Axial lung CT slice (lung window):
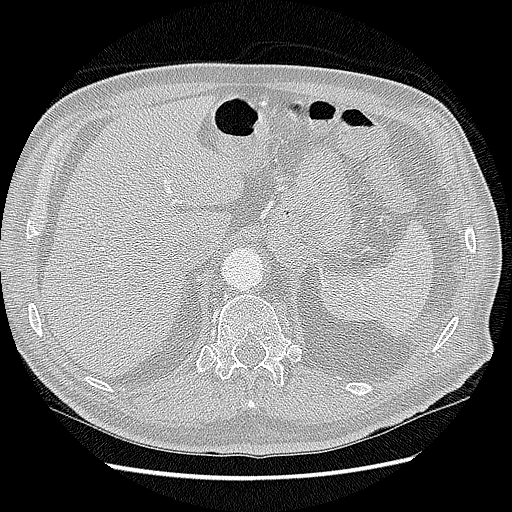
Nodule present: no